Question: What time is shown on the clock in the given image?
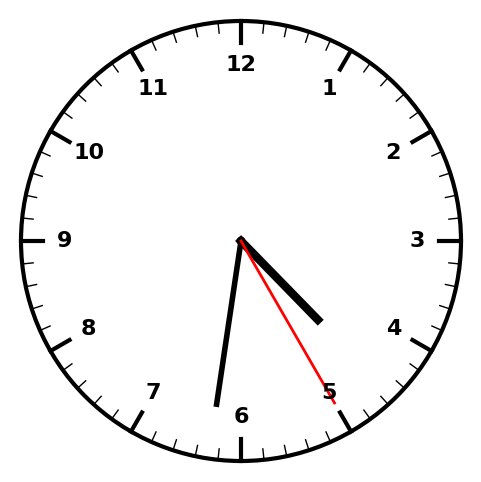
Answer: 04:31:25